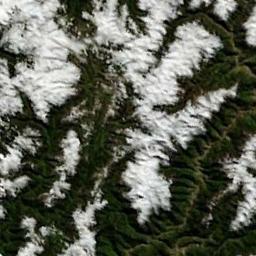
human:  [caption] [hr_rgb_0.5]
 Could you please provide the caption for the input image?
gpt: The white snow on the snow-capped mountains is veined .

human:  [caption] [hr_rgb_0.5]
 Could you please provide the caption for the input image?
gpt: The snowberg is partly covered with snow and ice and partly covered with vegetation .

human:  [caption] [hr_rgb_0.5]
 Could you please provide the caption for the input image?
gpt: The ground on the snowberg is uneven .

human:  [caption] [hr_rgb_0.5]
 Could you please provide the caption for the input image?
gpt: The snow berg is consist of green plants and white snow .

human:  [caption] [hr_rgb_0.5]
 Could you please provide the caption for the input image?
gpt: There are much snow and some green land on the snowberg .